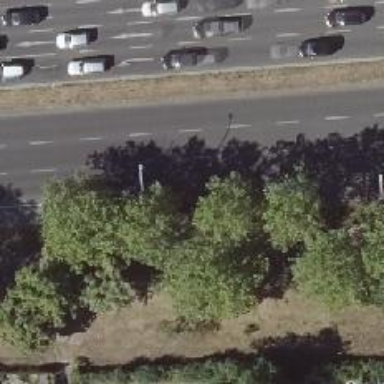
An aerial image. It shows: Separate cycleway with sidewalk.